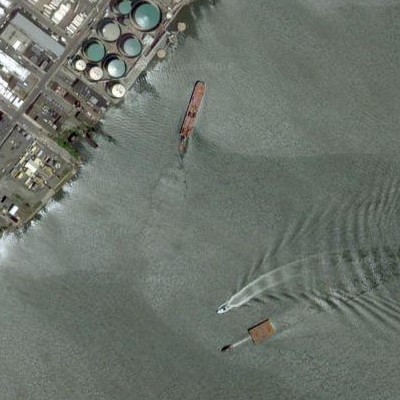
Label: RiverLake